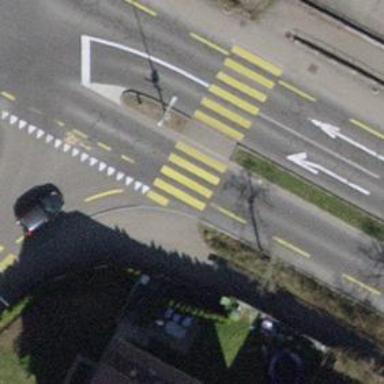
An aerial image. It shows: Marked road crossing with traffic calming table.